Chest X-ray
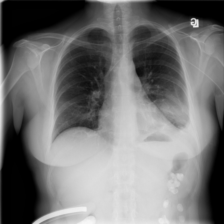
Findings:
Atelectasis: negative
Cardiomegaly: negative
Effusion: negative
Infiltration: negative
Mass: negative
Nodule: negative
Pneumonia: negative
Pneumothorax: negative
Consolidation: negative
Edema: negative
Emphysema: negative
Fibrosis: negative
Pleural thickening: negative
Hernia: negative